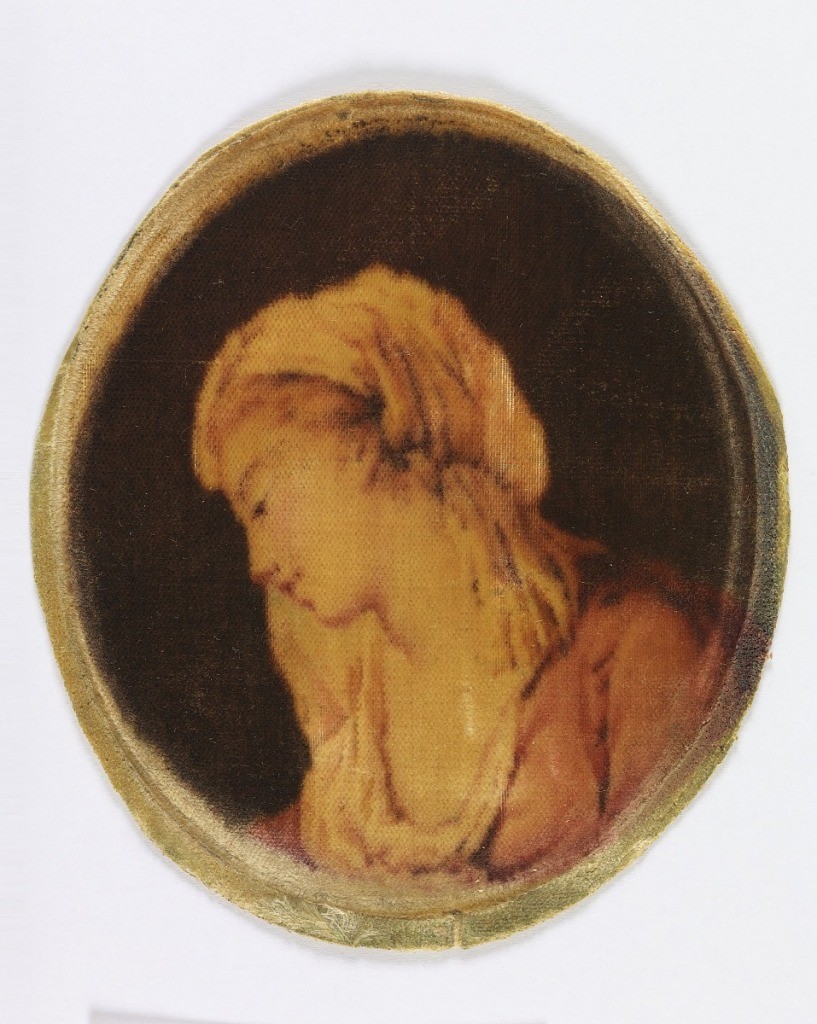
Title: Picture
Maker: Gaspard Grégoire, French, 1751–1846
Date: ca. 1800
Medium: silk Technique: warp-dyed velvet
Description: Picture in velvet of a young woman in profile.